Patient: sex F, age 43
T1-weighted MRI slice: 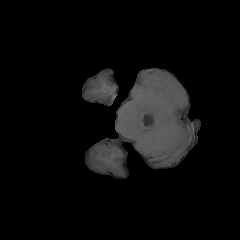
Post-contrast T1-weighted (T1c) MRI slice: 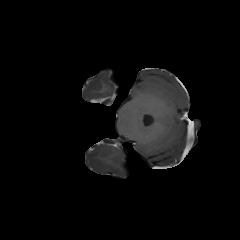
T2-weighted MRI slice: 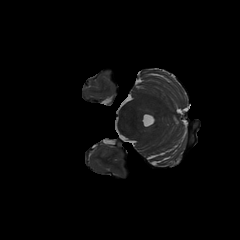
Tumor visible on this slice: no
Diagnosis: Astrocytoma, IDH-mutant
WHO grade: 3